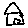
Label: house